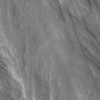
Label: not_dusty